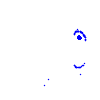
Particle: electron